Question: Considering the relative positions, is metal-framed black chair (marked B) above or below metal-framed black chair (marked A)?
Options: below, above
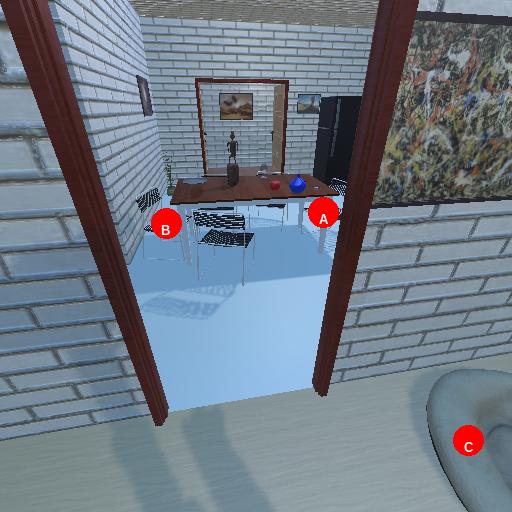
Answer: below